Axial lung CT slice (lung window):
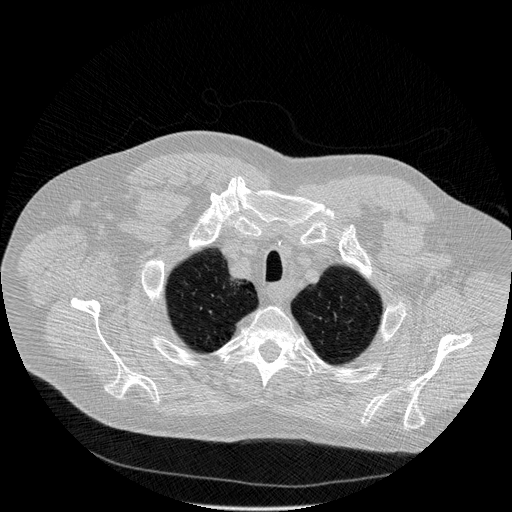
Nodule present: no